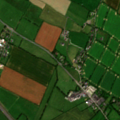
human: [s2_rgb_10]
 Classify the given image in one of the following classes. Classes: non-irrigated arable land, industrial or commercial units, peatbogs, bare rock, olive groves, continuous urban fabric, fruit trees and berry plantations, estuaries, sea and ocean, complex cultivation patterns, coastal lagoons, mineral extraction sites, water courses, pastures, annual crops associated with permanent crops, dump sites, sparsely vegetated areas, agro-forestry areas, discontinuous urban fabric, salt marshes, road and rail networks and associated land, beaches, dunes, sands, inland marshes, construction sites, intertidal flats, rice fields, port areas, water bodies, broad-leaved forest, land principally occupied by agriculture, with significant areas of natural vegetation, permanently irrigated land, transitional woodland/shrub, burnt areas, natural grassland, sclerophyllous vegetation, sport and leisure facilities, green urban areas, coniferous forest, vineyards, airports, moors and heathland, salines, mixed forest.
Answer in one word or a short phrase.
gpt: non-irrigated arable land, pastures